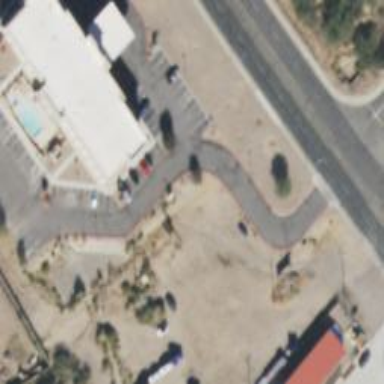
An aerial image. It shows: Asphalt driveway for service vehicles.